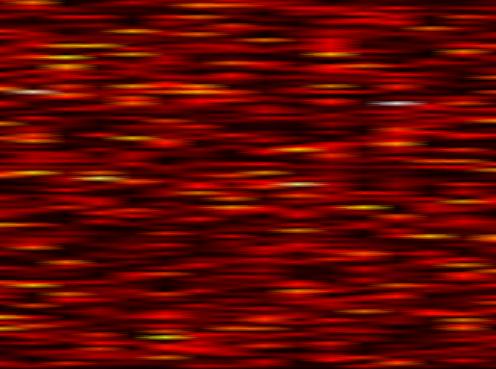
Label: WOLA